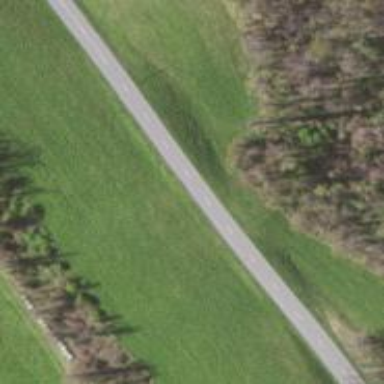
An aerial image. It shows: Secondary road.